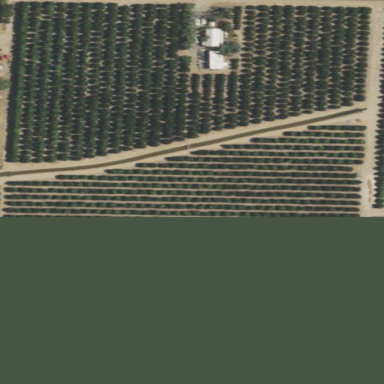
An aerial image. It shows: Orange orchard with rows of orange trees.